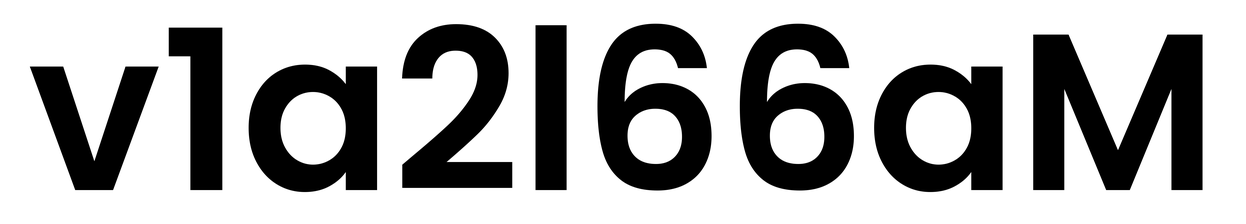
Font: Poppins-SemiBold